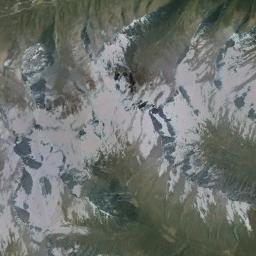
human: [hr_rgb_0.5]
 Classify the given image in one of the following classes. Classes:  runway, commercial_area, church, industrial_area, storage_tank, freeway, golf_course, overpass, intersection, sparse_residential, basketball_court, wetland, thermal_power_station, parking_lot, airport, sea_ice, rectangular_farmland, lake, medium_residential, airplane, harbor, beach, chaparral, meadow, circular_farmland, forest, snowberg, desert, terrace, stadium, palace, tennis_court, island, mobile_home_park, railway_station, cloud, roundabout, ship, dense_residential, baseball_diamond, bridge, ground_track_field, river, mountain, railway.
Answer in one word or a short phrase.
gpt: snowberg